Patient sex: F
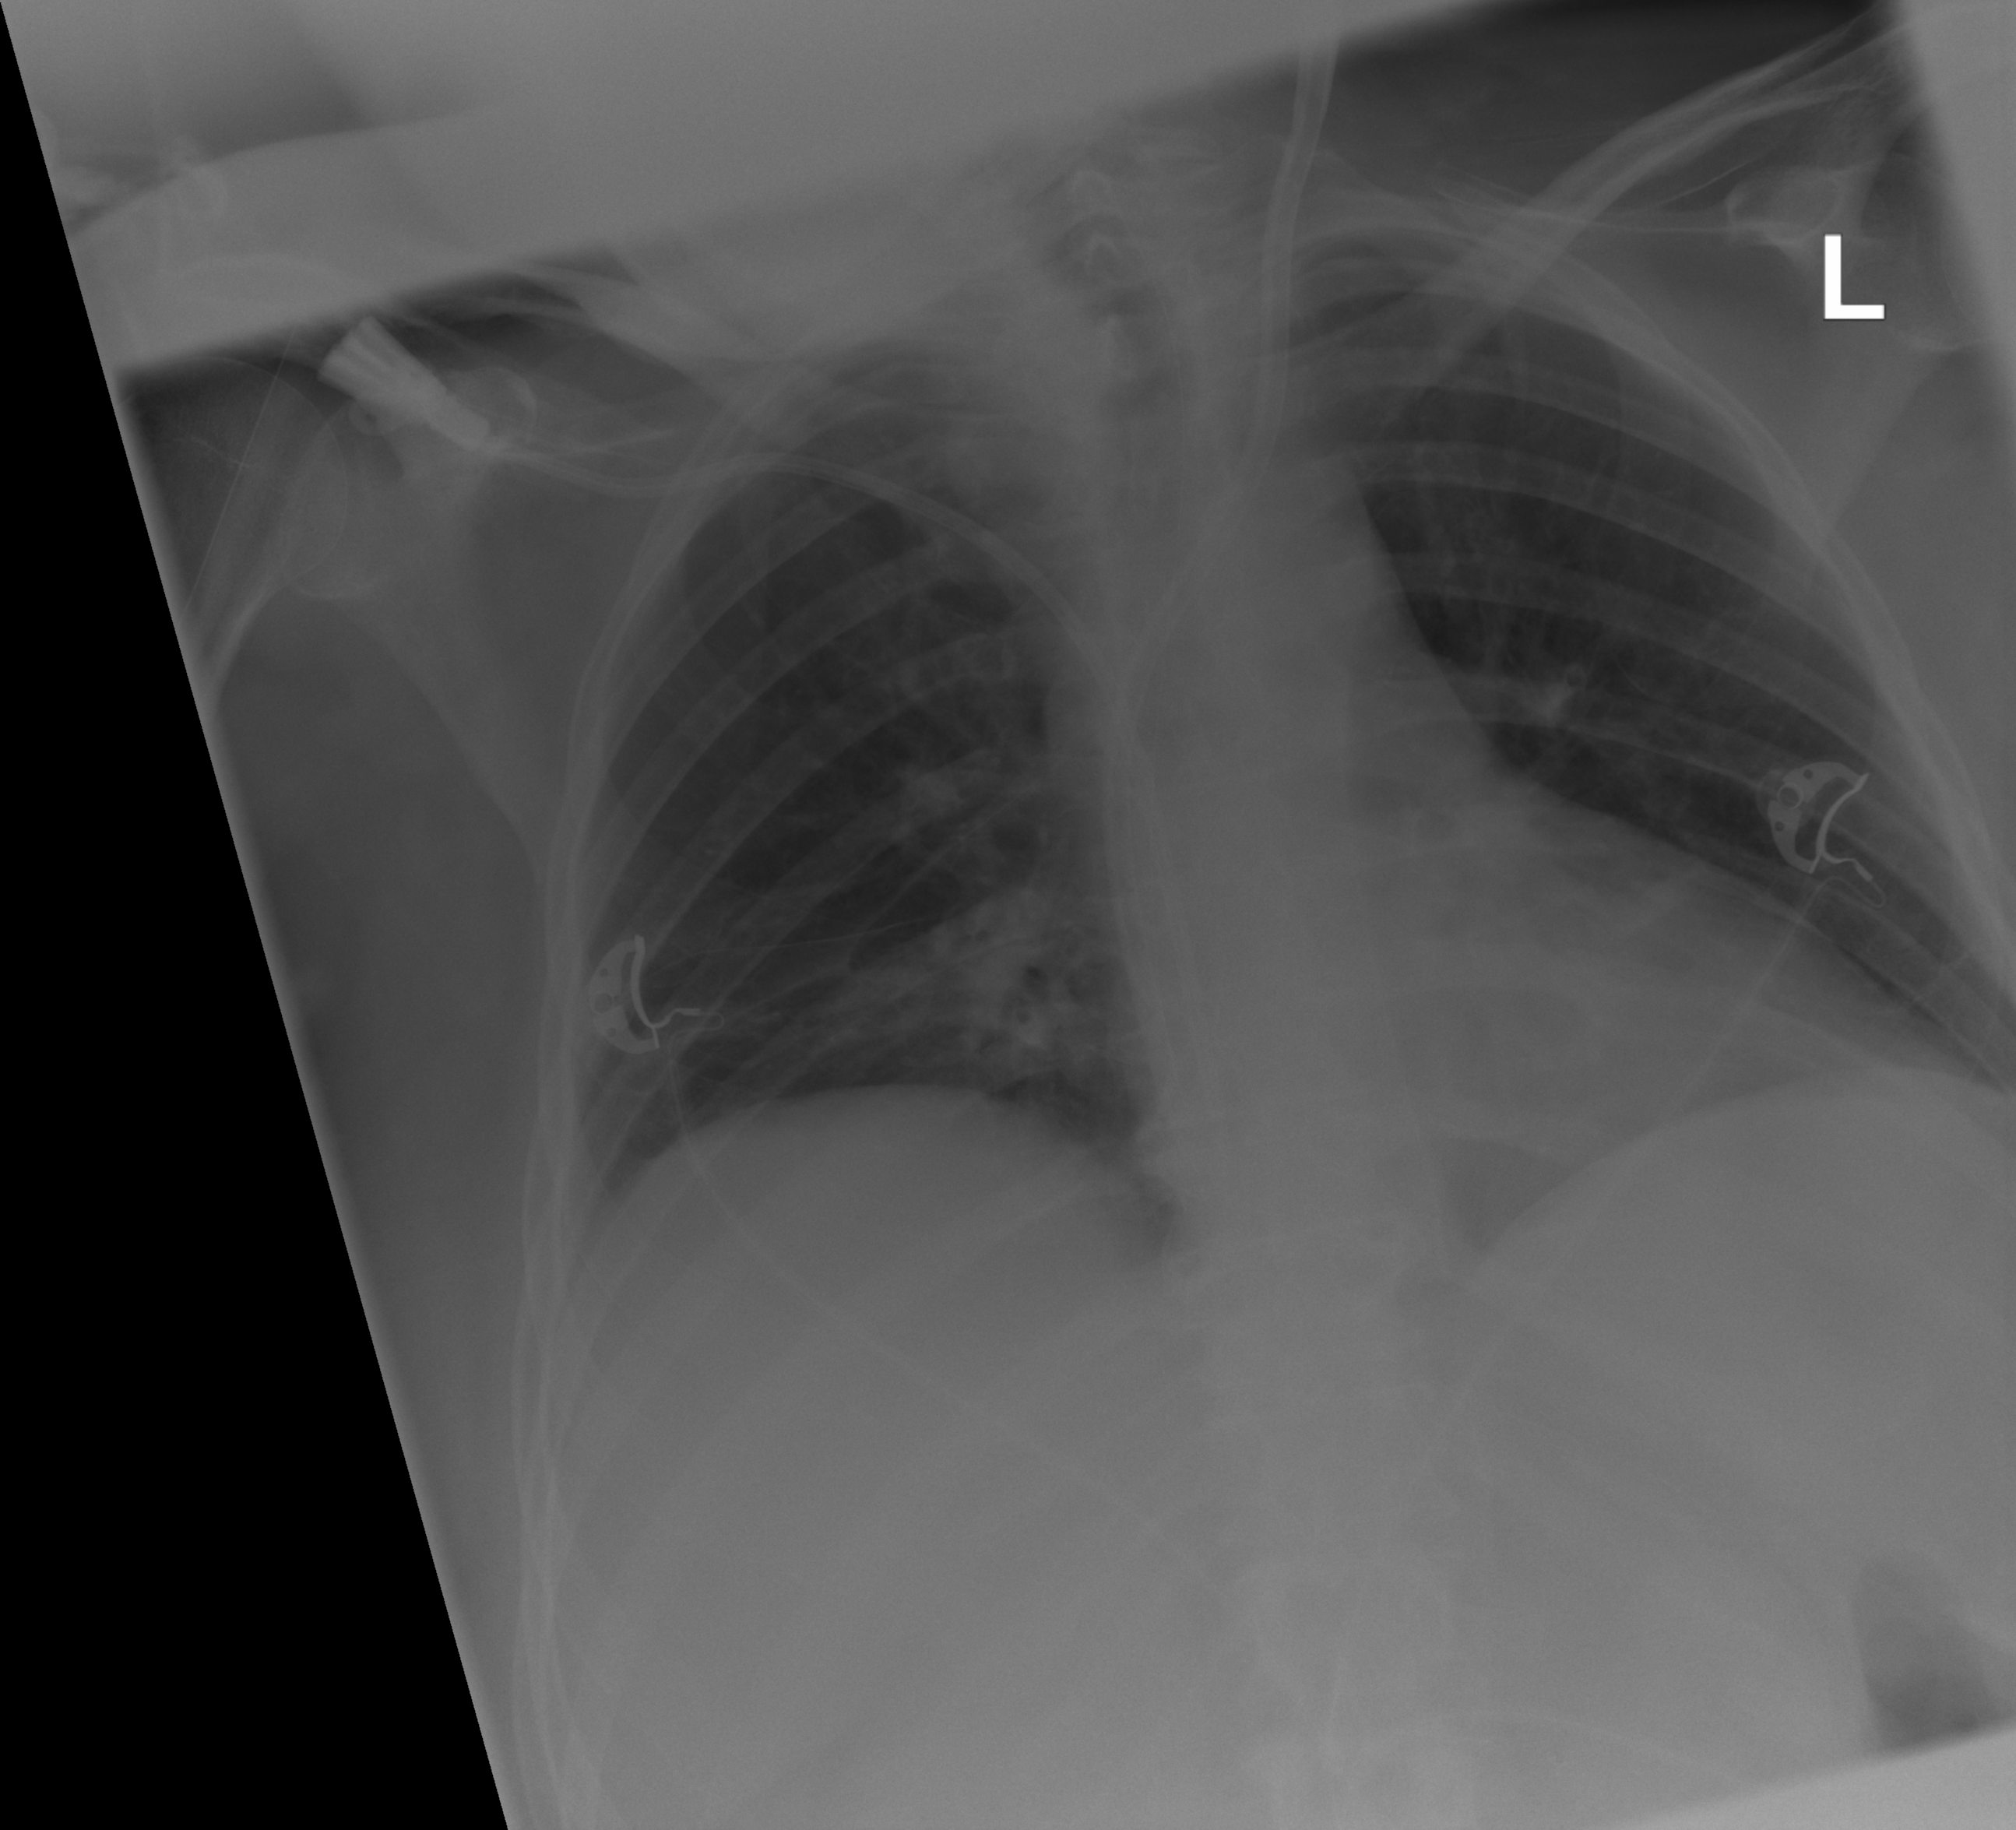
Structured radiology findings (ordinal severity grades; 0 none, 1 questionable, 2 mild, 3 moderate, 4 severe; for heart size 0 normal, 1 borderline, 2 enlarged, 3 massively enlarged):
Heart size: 0
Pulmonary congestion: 0
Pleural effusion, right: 0
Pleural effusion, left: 0
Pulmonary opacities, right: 1
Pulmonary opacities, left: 0
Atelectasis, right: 2
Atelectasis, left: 1